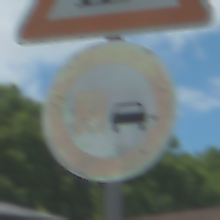
Verkehrszeichen: UeberholverbotKraftfahrzeuge
Zusatzzeichen oben: UnzureichendesLichtraumprofil
Umgebung: Outdoor, Nature
Tageszeit: Midday
Wetter: PartlyCloudy
Licht: Natural
Jahreszeit: NotSpecified
Kontrast: HighContrast